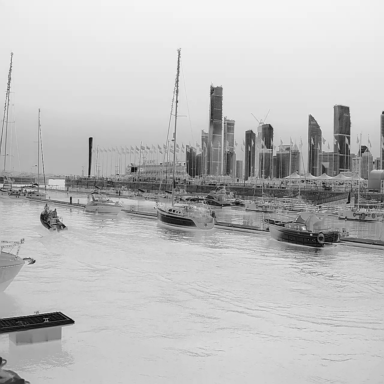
There are four canoes in the infrared image.